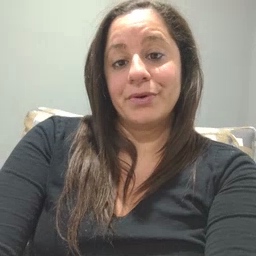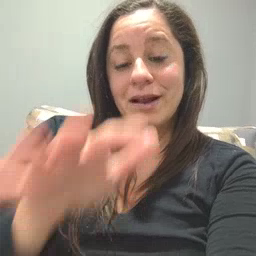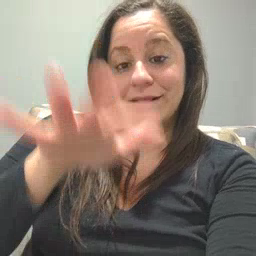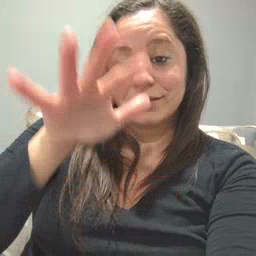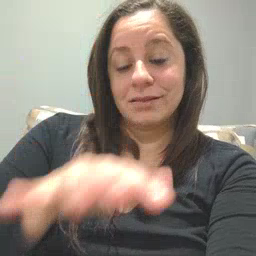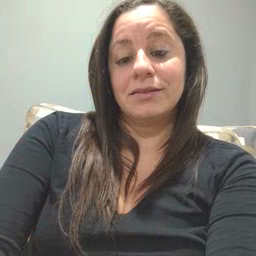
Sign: alligator